Question:
here is my sql query
'''
select e.event_name,
min(dt.start_date) as start_date,
min(dt.start_date)||'-'||max(dt.end_date) as FromTo
from event e join
date_table dt
on e.e_id = dt.e_id
group by e.event_name;
'''
I want to get upcomming events. For that, I use 'MAX(dt.end_date)>=sysdate' then i got the upcomming events. But my problem is, when an event happens today, tomorrow and day after tomorrow, I display start date as "today"(minimum start date).
But when tomorrow comes, still I showed start date as previous date. Because minimum start date is yesterday. i want to display tomorrow date as the start date.
How should I change my code?
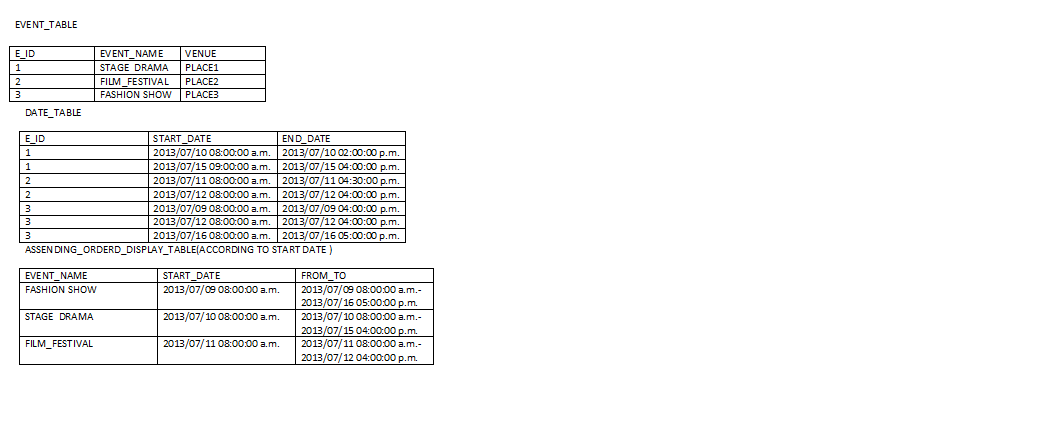
Answer: Simply add a where clause.
'''
select e.event_name,
min(dt.start_date) as start_date,
min(dt.start_date)||'-'||max(dt.end_date) as FromTo
from event e join
date_table dt
on e.e_id = dt.e_id
where dt.start_date >=sysdate
group by e.event_name;
'''